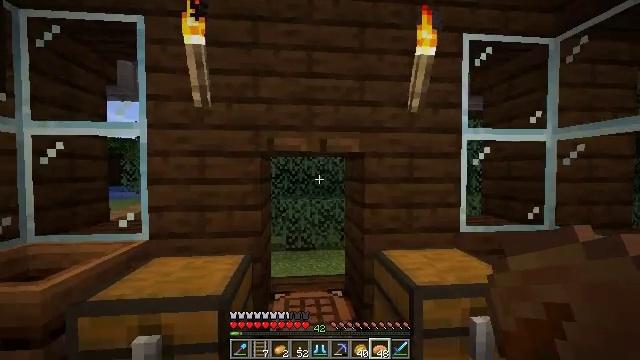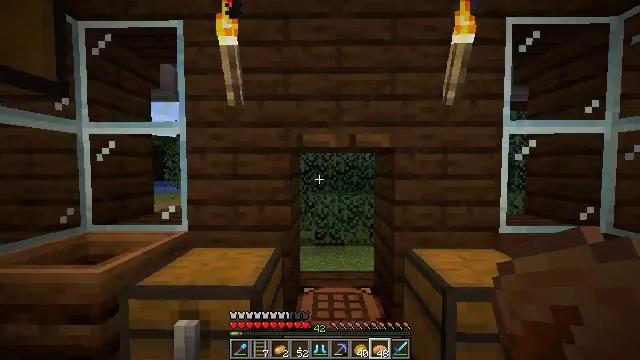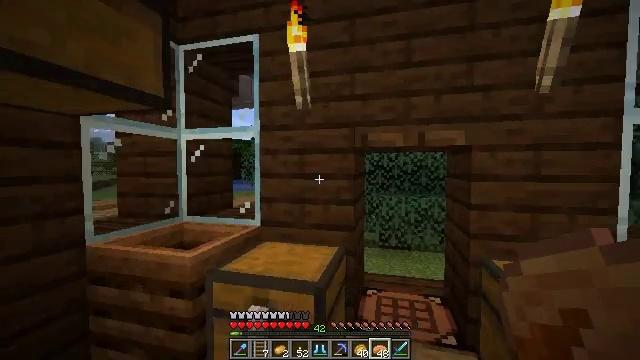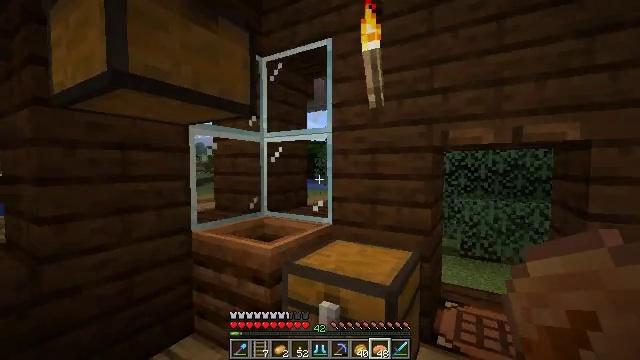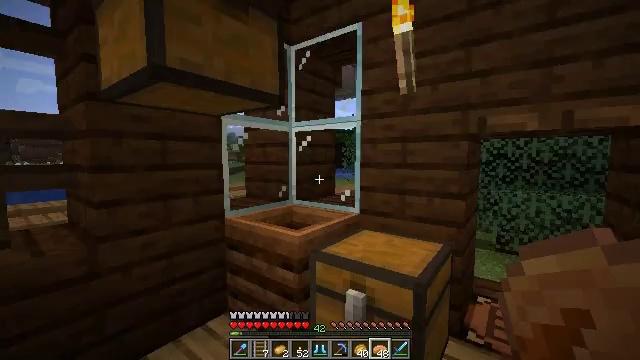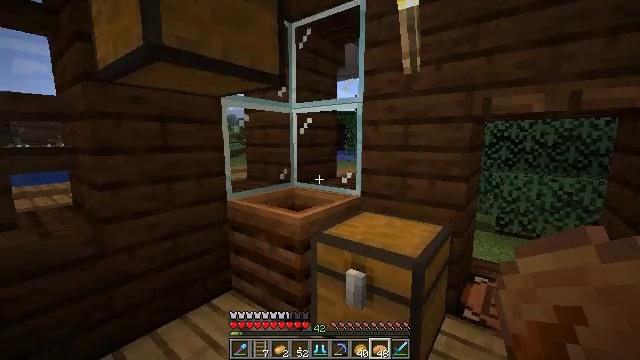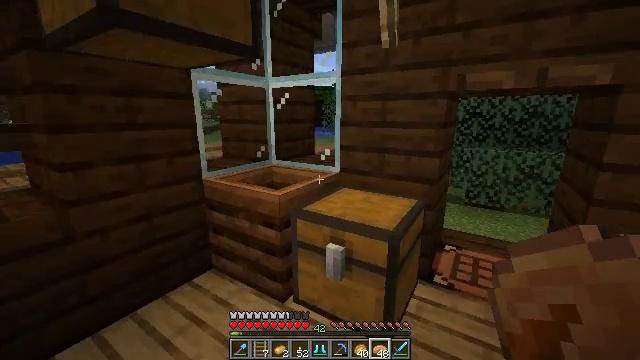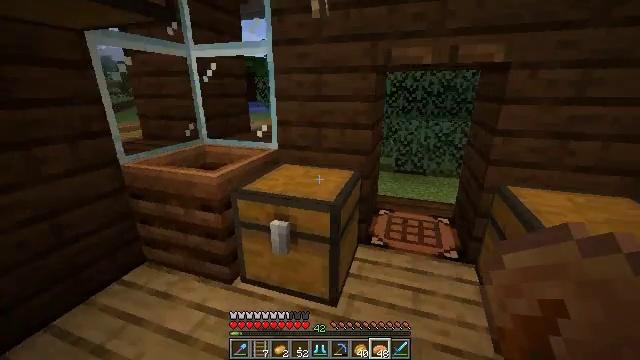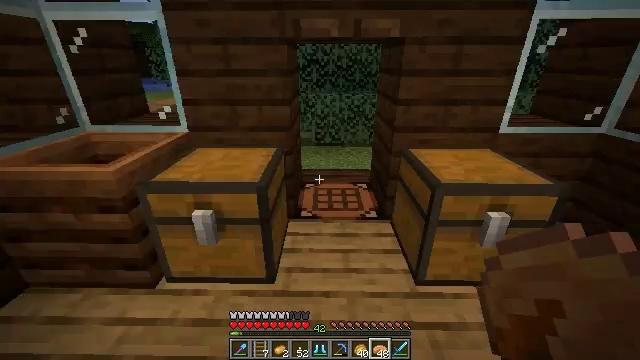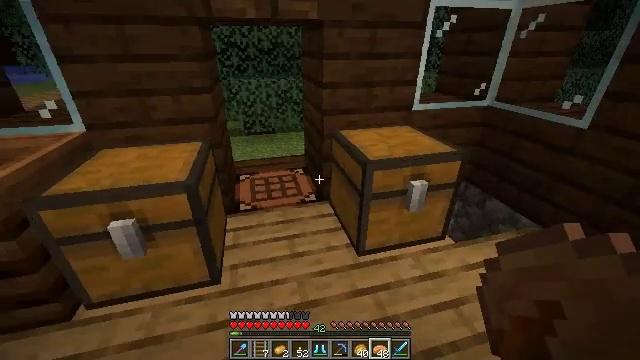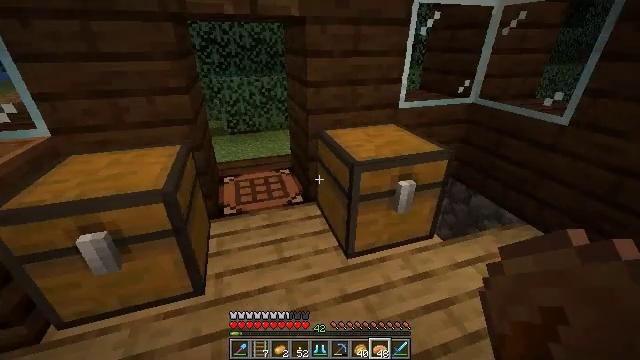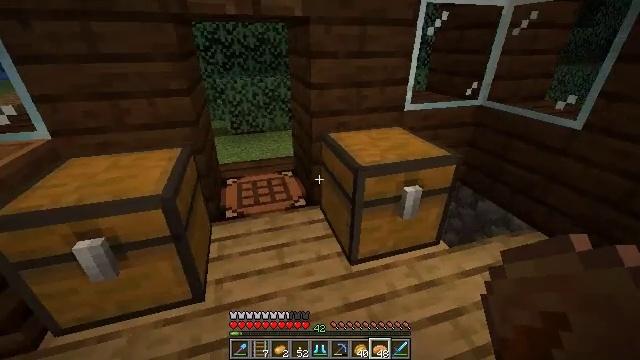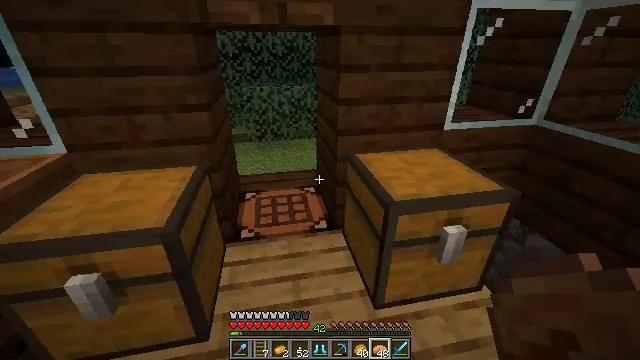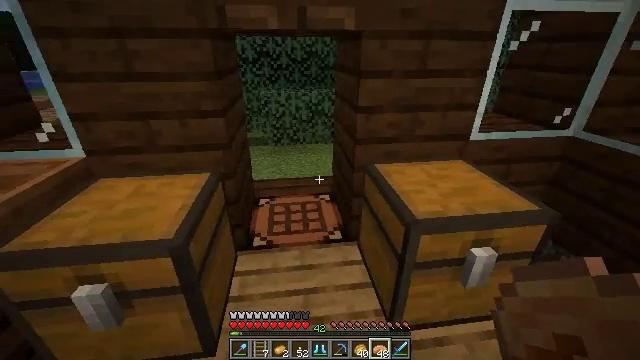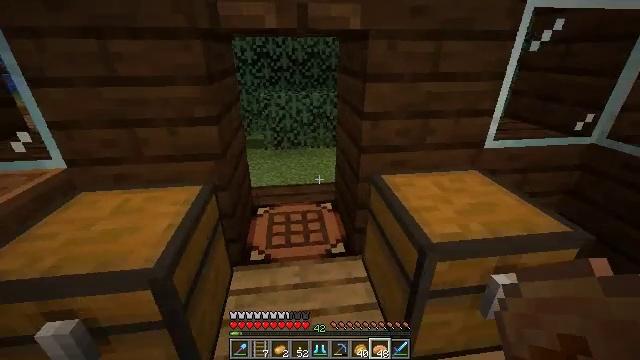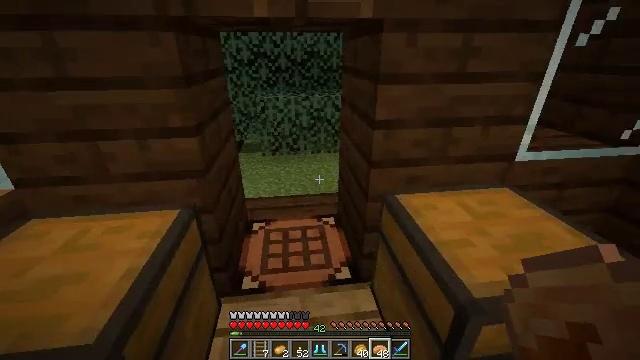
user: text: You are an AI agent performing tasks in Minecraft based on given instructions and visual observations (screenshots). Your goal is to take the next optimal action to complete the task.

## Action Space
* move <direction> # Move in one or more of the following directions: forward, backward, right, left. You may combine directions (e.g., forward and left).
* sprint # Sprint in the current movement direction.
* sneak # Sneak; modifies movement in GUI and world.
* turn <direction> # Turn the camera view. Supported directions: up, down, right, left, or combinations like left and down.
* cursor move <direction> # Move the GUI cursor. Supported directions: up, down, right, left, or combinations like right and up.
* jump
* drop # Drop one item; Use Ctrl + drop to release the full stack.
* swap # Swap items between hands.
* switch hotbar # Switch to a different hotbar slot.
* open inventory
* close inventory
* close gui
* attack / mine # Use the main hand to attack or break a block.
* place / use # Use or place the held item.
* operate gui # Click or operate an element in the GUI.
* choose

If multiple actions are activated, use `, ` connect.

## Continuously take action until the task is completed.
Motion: motion action
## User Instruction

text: Combine ingredients to craft a cookie.
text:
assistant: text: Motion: turn left
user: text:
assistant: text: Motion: turn left
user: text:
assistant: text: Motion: turn left
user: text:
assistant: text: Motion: turn left and down
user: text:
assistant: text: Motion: turn down
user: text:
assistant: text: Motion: turn right and down
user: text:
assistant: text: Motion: turn right and down
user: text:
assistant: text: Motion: turn right and down
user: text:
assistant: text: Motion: turn right and down
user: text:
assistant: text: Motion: move forward, turn right
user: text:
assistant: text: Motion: move forward
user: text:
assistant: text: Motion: move forward, turn left and up
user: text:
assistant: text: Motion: move forward, turn left
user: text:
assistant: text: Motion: move forward
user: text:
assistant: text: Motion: move forward
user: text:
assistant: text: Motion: move forward, sprint
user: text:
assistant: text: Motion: move forward, sprint, turn left
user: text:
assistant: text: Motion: move forward, sprint, turn left and up
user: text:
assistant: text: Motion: move forward, sprint, turn left
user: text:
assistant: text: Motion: move forward
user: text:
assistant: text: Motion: move forward
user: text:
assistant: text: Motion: move forward, sprint
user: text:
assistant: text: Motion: move forward, sprint
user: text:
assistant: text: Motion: move forward, sprint
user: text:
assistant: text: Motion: move forward, sprint
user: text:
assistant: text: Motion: move forward
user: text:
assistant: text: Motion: move forward, turn right
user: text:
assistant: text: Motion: move forward, sprint, turn right
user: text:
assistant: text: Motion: move forward, sprint, turn right
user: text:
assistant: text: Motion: move forward, sprint, turn right and up